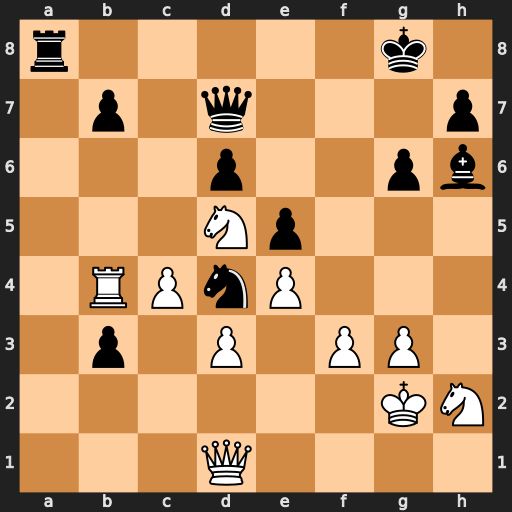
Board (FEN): r5k1/1p1q3p/3p2pb/3Np3/1RPnP3/1p1P1PP1/6KN/3Q4
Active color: w
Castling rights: -
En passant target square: -
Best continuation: Nf6+ Kg7 Nxd7